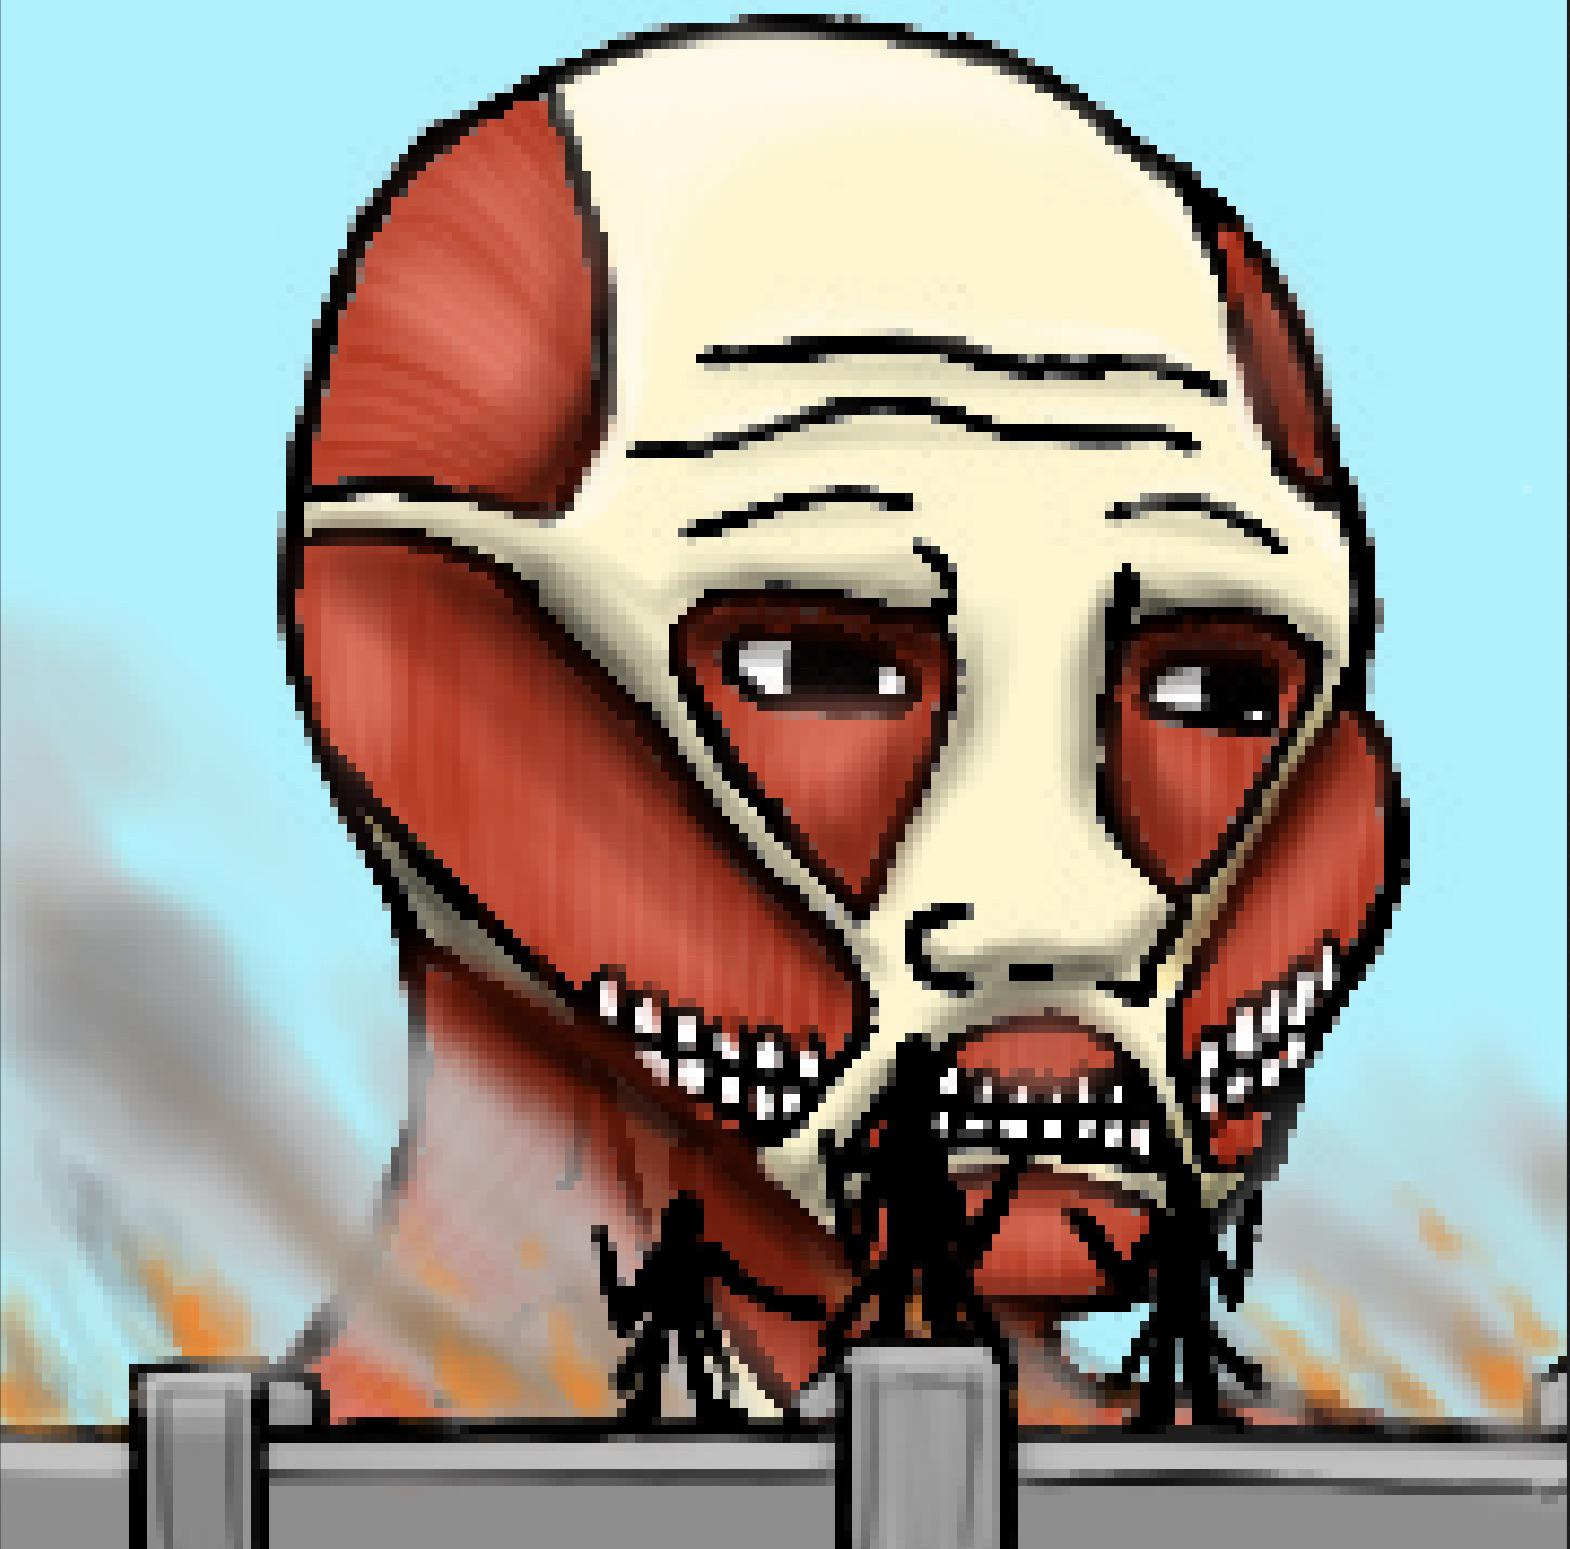
Label: 5_Wojak_with_Background